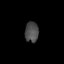
Tissue: lung
Cell type: Others
Senescence score: 0.2016
Nuclear area (px): 271
Mean DAPI intensity: 75.214